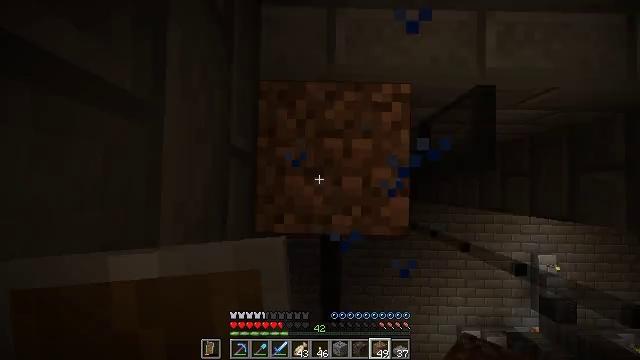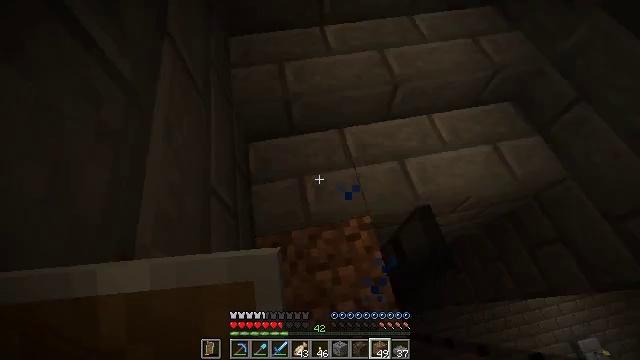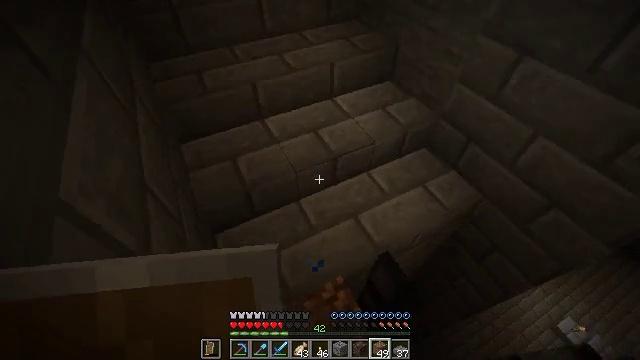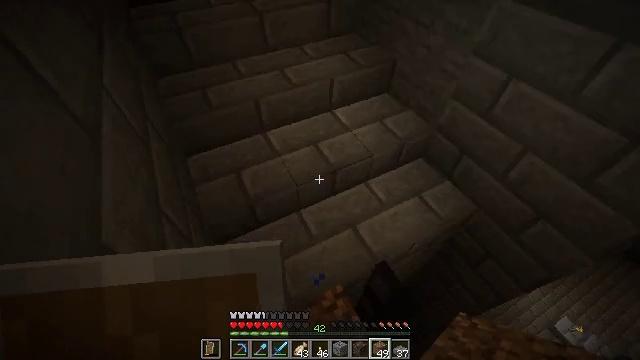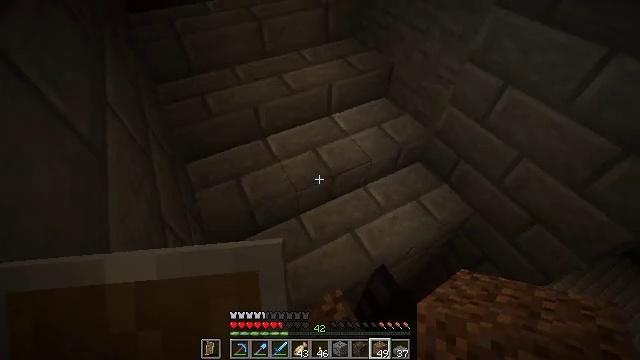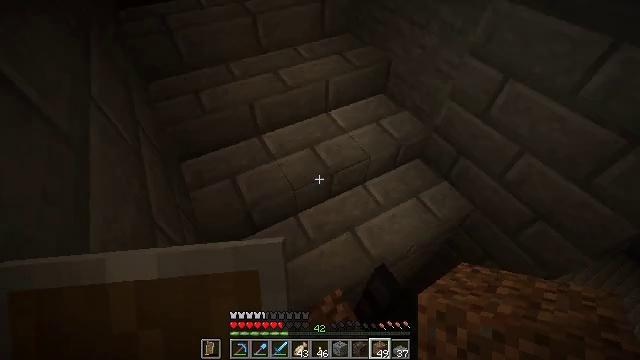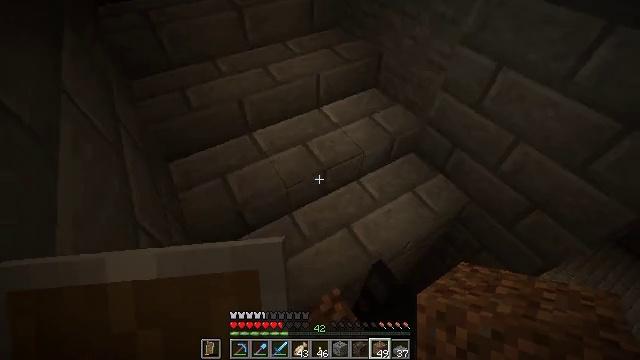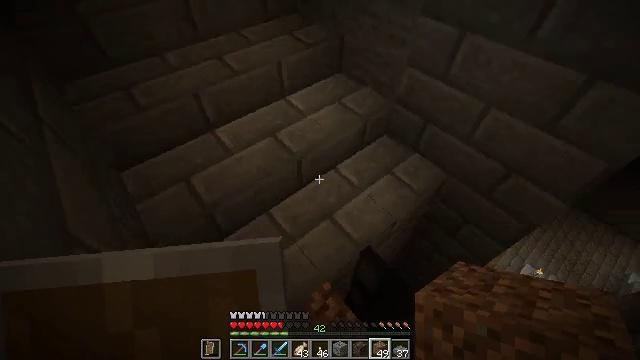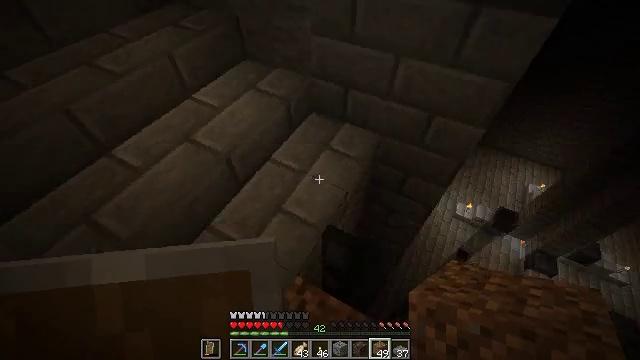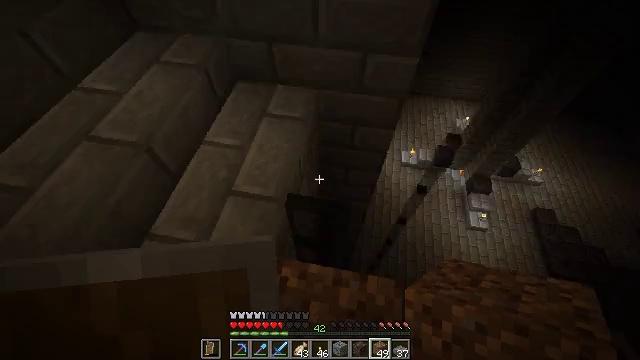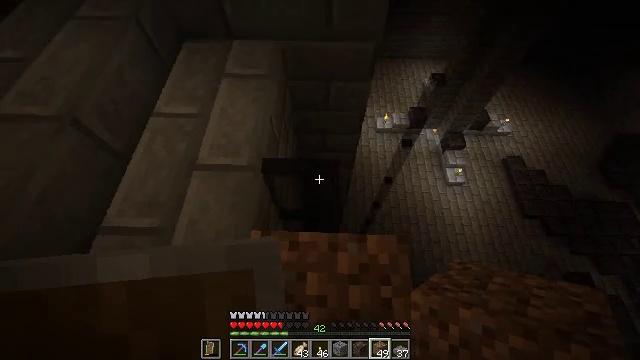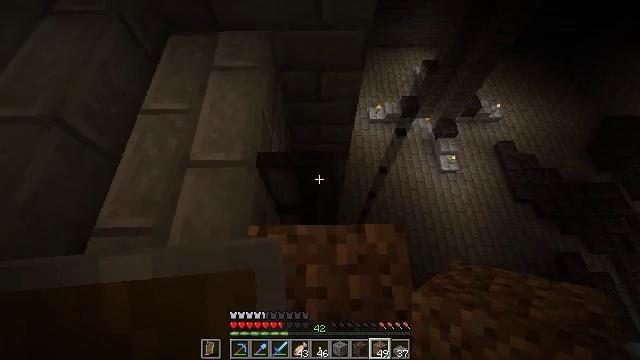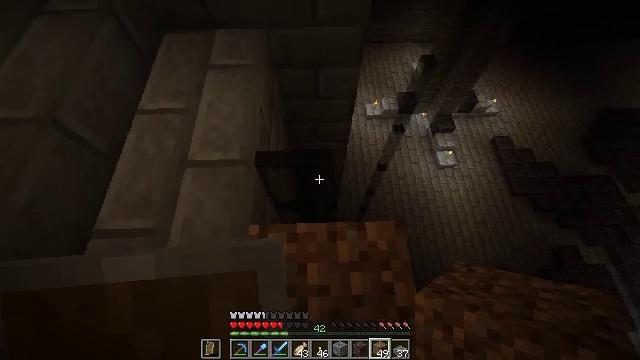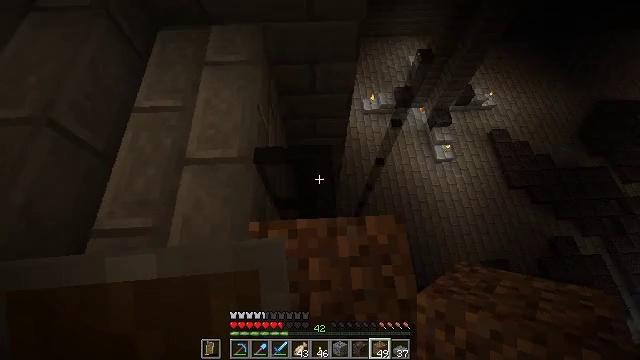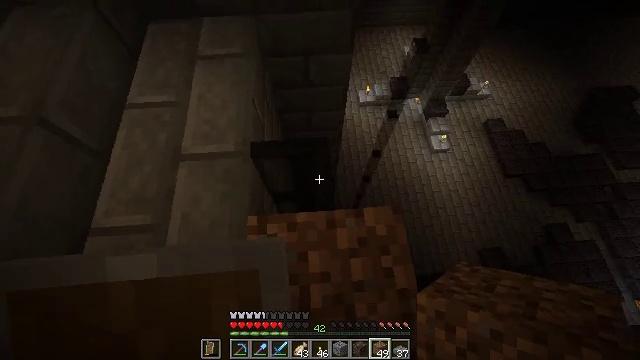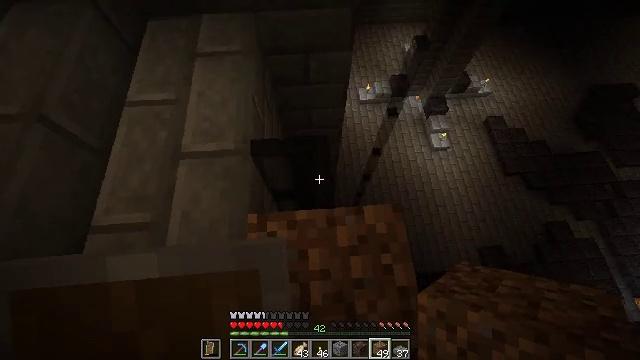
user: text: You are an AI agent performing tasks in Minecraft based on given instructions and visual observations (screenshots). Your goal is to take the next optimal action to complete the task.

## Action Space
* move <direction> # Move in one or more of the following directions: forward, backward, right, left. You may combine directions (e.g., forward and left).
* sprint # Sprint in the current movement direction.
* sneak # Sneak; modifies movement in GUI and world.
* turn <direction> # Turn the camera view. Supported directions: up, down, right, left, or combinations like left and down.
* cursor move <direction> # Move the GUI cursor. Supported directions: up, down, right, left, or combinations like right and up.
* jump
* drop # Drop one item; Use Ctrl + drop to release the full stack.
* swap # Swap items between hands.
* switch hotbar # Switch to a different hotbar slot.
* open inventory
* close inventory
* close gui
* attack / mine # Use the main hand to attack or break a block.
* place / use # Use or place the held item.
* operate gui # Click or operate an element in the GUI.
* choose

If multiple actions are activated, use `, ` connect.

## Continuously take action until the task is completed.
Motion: motion action
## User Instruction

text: Break the black stained glass pane to collect it.
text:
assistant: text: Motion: move forward, jump
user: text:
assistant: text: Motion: move forward, turn right and up, jump
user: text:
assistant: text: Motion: no_op
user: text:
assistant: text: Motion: no_op
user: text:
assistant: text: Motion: no_op
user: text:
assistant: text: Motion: turn right
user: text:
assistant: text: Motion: turn right
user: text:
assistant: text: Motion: turn right
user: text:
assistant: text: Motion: turn right and down
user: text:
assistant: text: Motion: turn right and down
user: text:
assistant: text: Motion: turn right and down
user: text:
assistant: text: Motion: turn right
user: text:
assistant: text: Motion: turn right
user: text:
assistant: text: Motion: turn right and down
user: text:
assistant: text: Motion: no_op
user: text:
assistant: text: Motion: no_op
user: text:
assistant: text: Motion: no_op
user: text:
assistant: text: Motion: move forward and move left
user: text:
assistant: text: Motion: move forward and move left, turn right
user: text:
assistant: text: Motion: move forward and move left, turn right and down
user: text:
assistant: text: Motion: move forward and move left, turn right and down
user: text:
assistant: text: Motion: move left, turn right and down
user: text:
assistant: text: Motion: turn right and down
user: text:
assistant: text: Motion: turn left and up
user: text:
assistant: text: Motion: turn left and up
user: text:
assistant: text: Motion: turn right
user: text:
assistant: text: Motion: turn right and down
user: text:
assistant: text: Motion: turn right and down
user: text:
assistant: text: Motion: turn right
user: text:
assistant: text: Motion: no_op